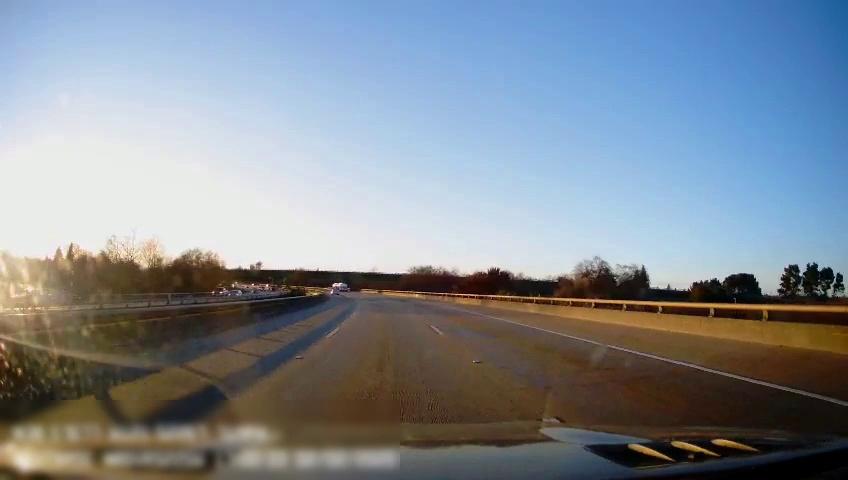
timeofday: Day
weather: Sunny
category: Drivable Space
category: Drivable Space
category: Vehicles | Truck
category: Vehicles | Car
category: Vehicles | Truck
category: Lanes | Current Lane
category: Lanes | Current Lane
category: Lanes | Alternate Lane